Question: I use this code to resign my 'UITextField' as 'firstResponder' when using a standard 'UIView'.
But I now have 'UITextField' in my 'UITableViewCell' in a 'UITableView', and the code does not resign the textfield as first responder when I click outside of the textField. Any ideas how to make this work?
'''
- (void)touchesBegan:(NSSet *)touches withEvent:(UIEvent *)event {
UITouch *touch = [[event allTouches] anyObject];
if ([self.temperatureTextField isFirstResponder] && [touch view] != self.temperatureTextField) {
[self.temperatureTextField resignFirstResponder];
}
[super touchesBegan:touches withEvent:event];
}
'''

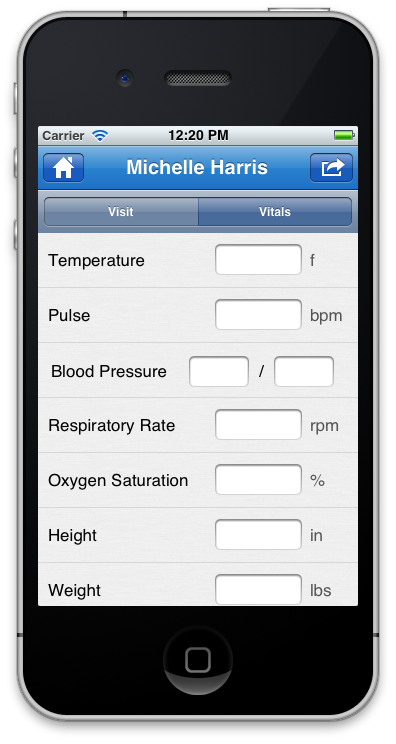
Answer: '[[self tableView] endEditing:YES];' is my standard approach.